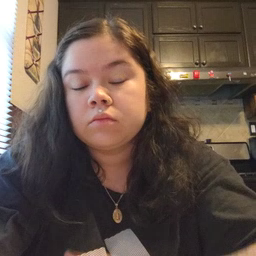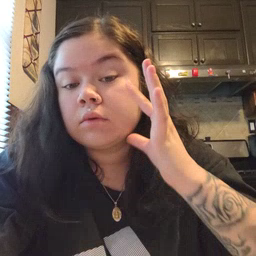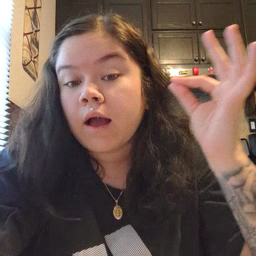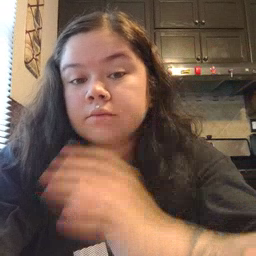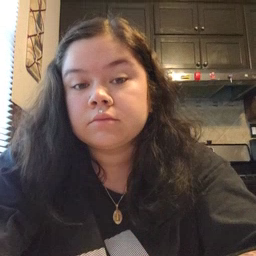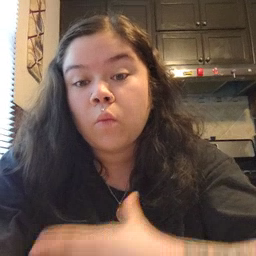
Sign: cat